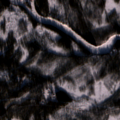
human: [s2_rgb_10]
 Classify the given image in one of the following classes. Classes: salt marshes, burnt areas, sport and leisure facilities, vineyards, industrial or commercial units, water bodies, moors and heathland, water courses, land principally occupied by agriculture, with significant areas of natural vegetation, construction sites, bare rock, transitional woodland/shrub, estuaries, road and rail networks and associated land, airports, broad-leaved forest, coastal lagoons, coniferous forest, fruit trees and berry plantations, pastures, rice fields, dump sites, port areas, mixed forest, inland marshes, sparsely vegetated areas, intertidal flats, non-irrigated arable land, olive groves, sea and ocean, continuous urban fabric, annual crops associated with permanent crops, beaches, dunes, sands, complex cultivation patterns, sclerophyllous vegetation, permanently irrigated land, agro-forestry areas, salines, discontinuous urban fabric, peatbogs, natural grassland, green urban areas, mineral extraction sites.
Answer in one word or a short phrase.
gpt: coniferous forest, transitional woodland/shrub